Question: I am programming for using eclipse as an IDE to program in a different language. I have implemented custom content-assist feature using eclipse using the <URL> package. You can see my output below with the "__XXXXX" functions being displayed as someone types anything based on the context.
How can I display function details of a custom function. I mean, the type of help that can been seen in functions. I want to give an useful information about these functions.

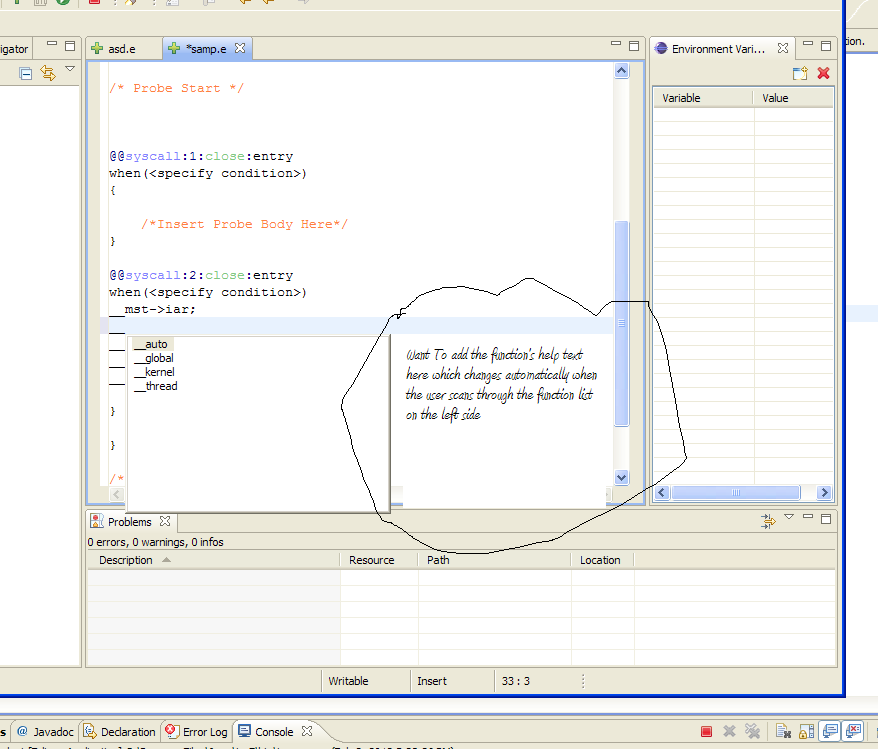
Answer: See 'ICompletionProposal.getAdditionalProposalInfo()' and 'ICompletionProposalExtension5.getAdditionalProposalInfo(...)'. Eclipse contains several examples on how to implement these.